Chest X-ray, PA view. Patient: 58 years old, sex M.
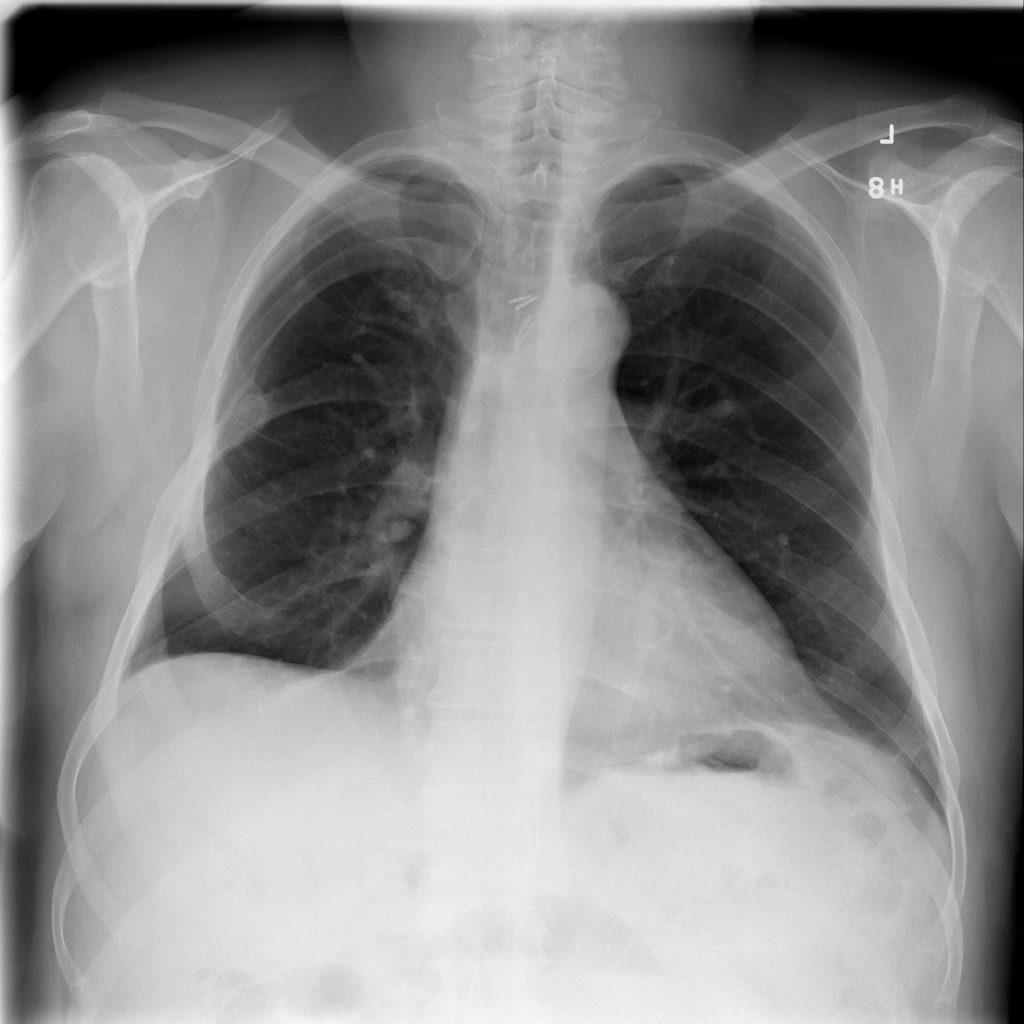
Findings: Cardiomegaly